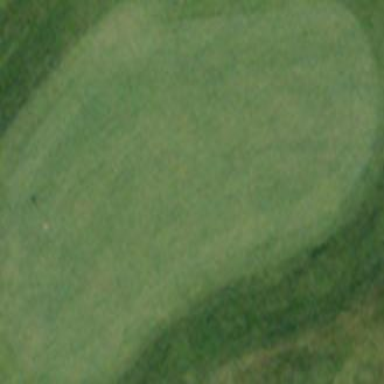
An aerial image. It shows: Green golf area with grass land use.